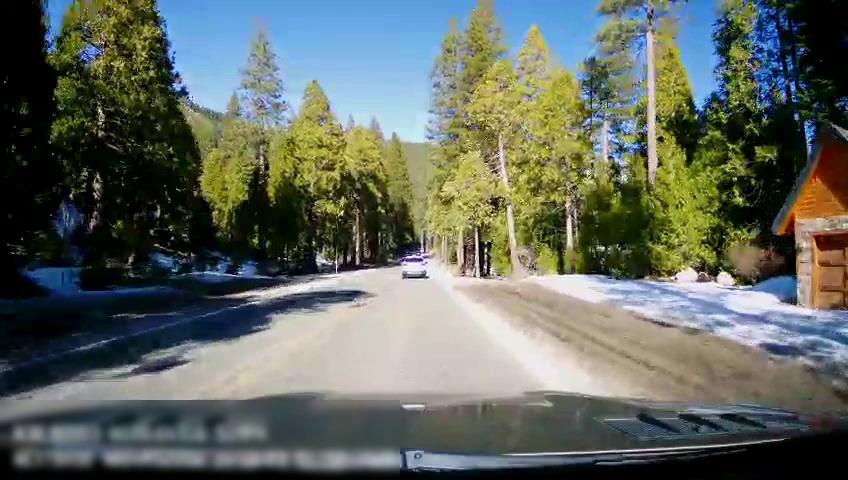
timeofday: Day
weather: Sunny
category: Drivable Space
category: Vehicles | SUV
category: Lanes | Opposite Lane